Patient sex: F
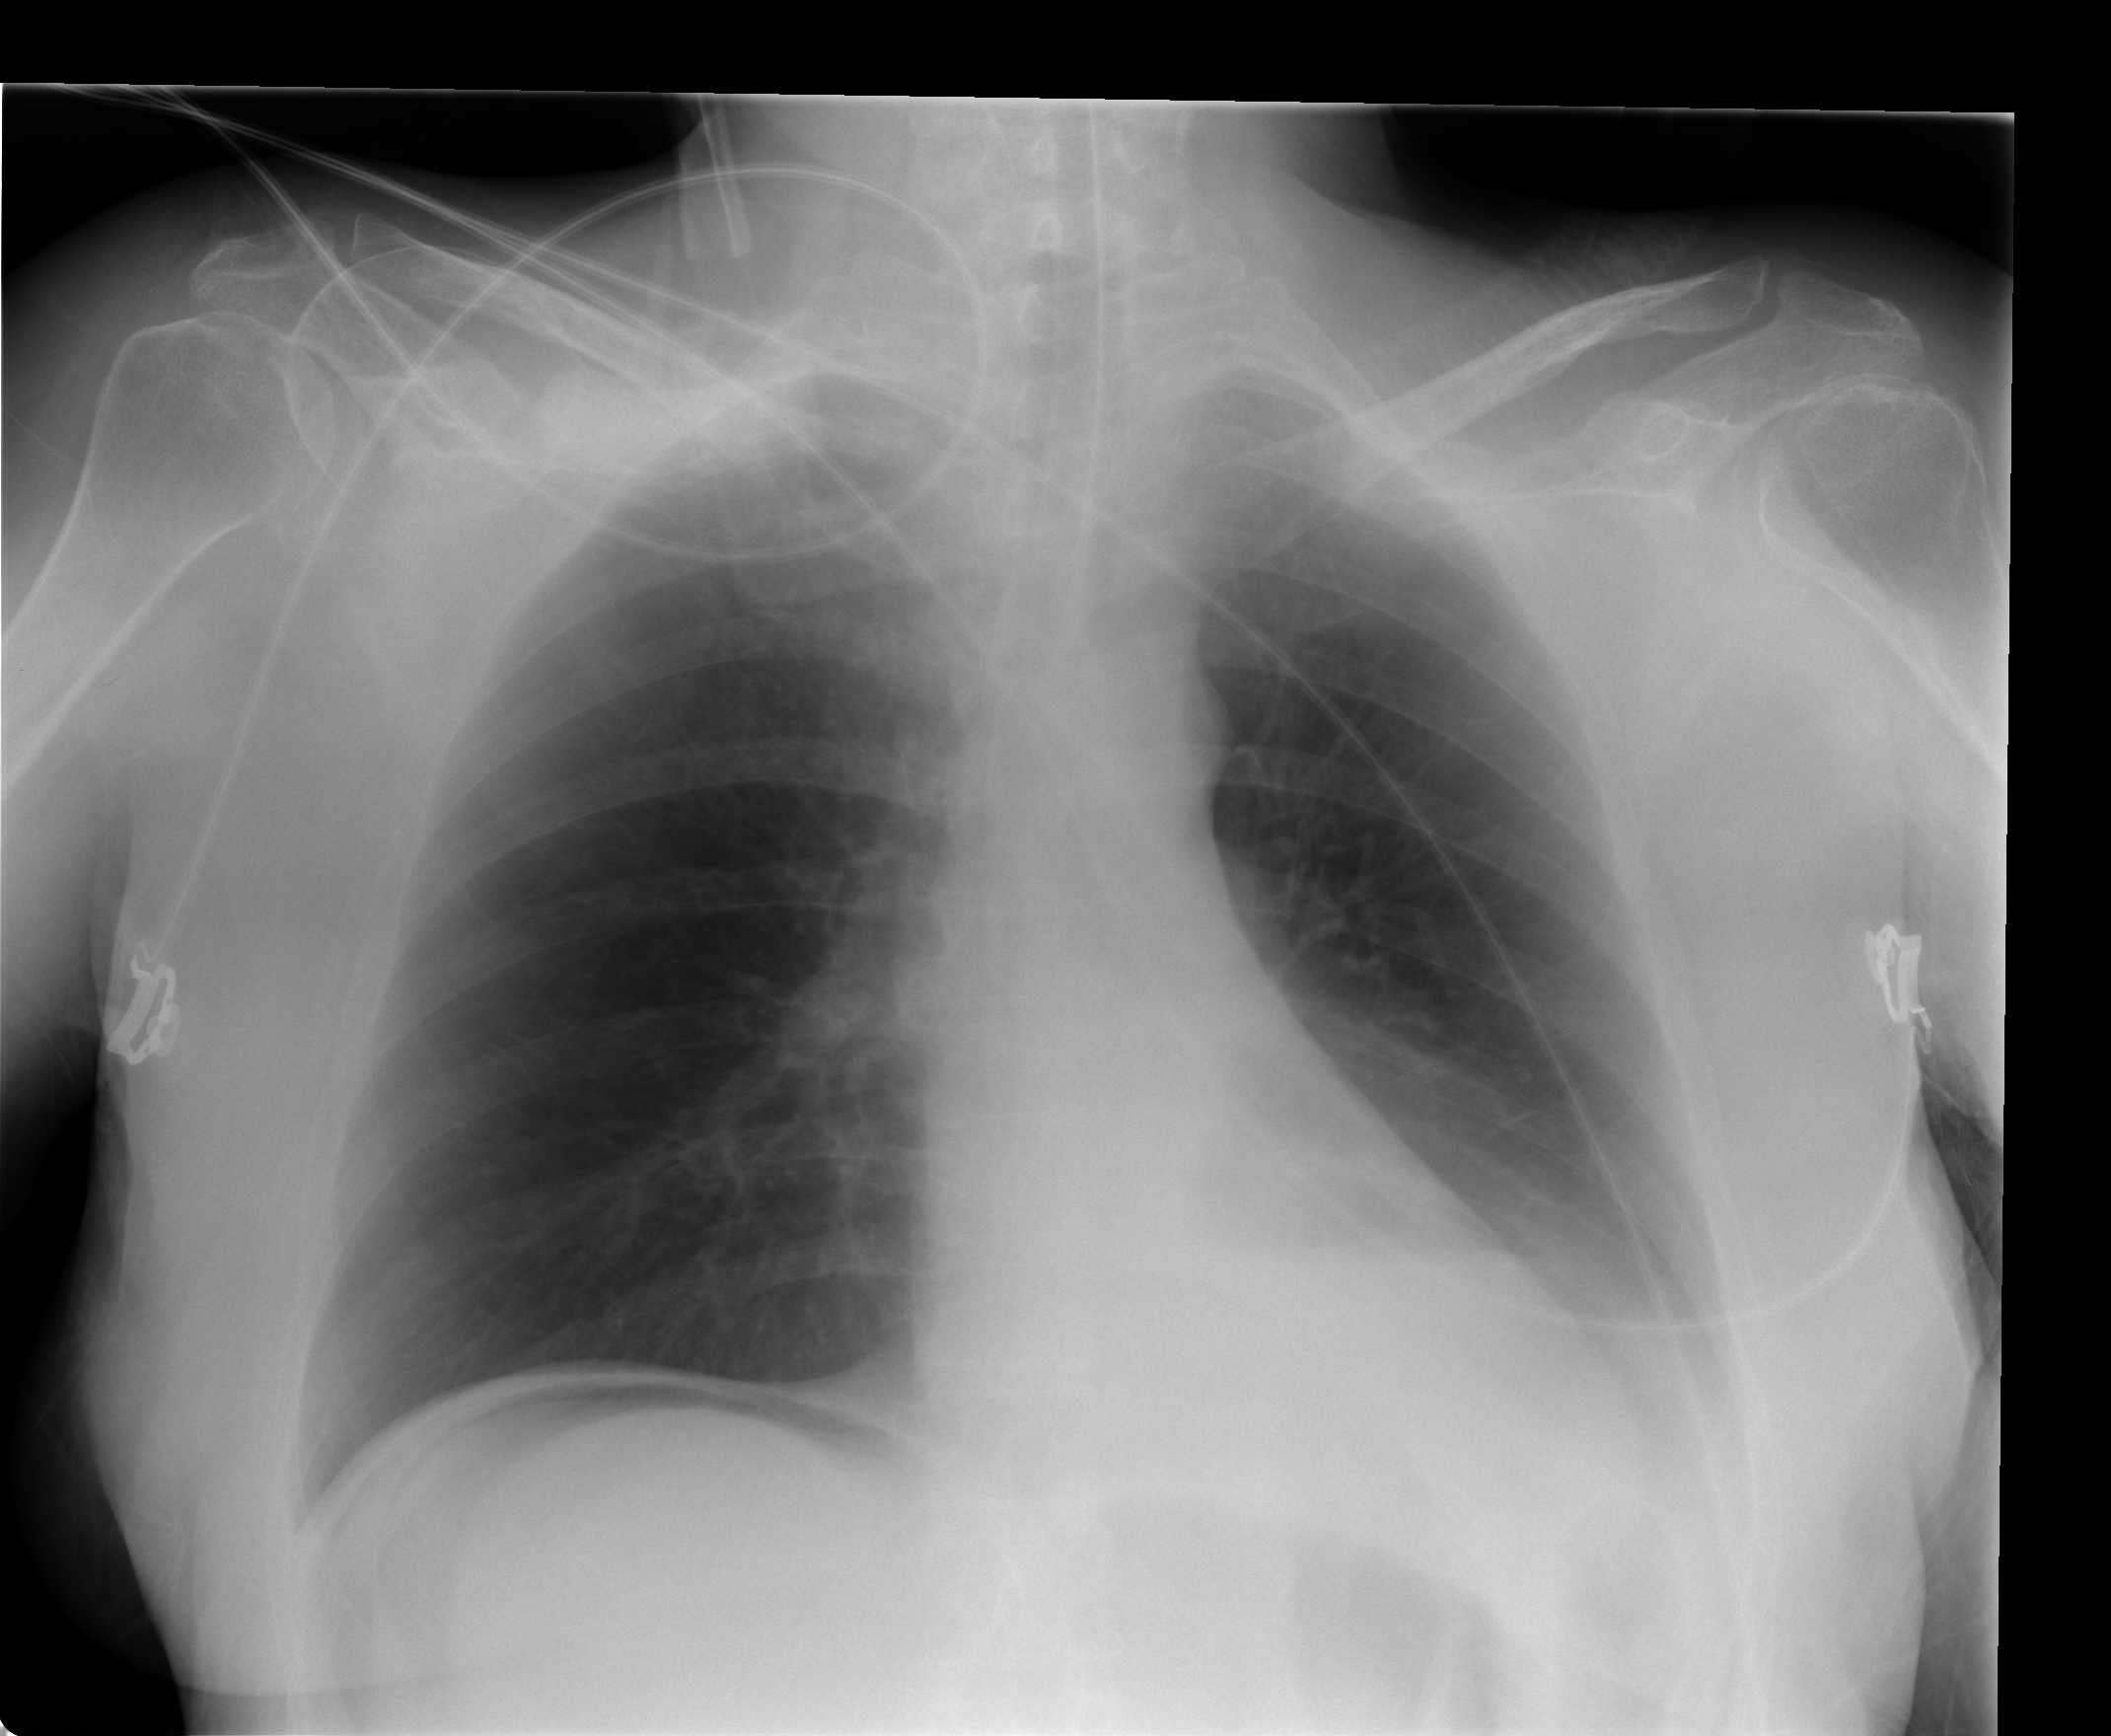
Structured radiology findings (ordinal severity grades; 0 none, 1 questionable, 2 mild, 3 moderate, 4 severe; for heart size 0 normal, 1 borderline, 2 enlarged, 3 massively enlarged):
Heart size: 0
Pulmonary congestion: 0
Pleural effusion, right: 0
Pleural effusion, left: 2
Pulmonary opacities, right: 0
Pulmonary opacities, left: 0
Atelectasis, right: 0
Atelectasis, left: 0